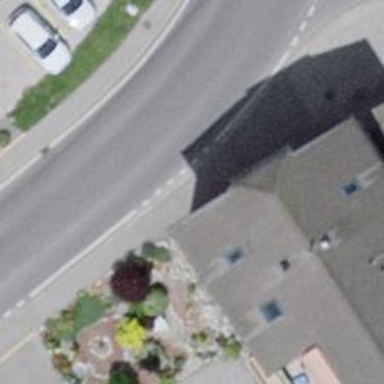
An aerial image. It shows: Sidewalk.